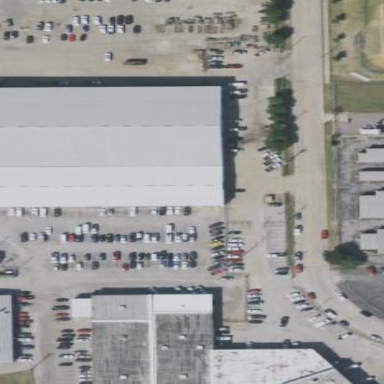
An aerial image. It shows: Warehouse building.